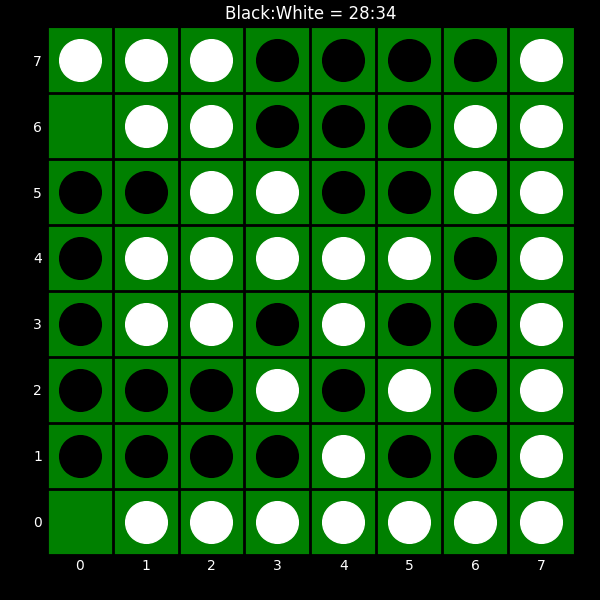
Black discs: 28
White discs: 34